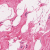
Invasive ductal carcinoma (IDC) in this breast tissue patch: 0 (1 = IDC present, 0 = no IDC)